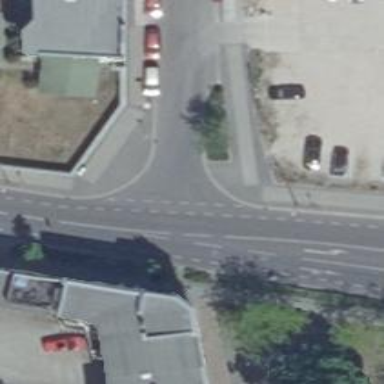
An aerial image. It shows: Tertiary road with asphalt surface. There is separate sidewalk and cycle lane on both sides.